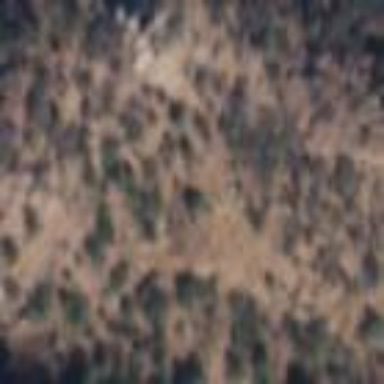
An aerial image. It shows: Patch of scrub vegetation.